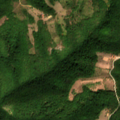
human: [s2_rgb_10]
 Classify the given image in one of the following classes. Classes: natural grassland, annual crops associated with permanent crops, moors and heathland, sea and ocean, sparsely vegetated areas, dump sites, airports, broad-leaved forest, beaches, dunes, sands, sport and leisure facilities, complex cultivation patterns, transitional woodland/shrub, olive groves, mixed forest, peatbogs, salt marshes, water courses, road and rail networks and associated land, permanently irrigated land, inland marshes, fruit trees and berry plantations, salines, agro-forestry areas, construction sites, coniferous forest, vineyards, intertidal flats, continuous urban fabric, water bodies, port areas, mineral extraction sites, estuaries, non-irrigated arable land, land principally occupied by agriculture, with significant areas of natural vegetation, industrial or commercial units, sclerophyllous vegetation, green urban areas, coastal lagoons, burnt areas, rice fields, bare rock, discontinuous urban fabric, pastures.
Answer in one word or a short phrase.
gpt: land principally occupied by agriculture, with significant areas of natural vegetation, broad-leaved forest